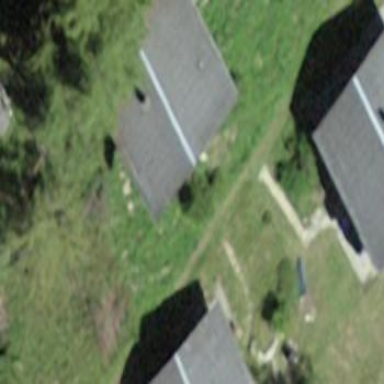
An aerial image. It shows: Residential building with gabled roof.